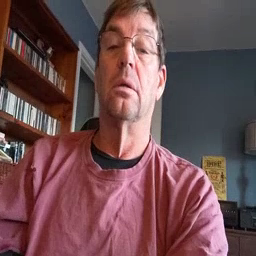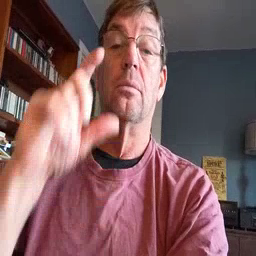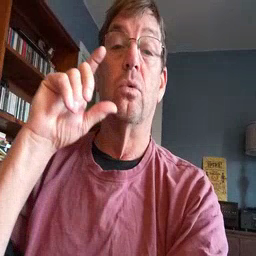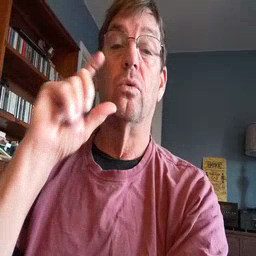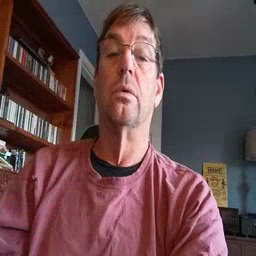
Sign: moon